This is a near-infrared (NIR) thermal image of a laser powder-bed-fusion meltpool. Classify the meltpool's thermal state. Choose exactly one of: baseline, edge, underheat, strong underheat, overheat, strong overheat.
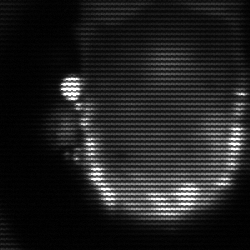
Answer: baseline